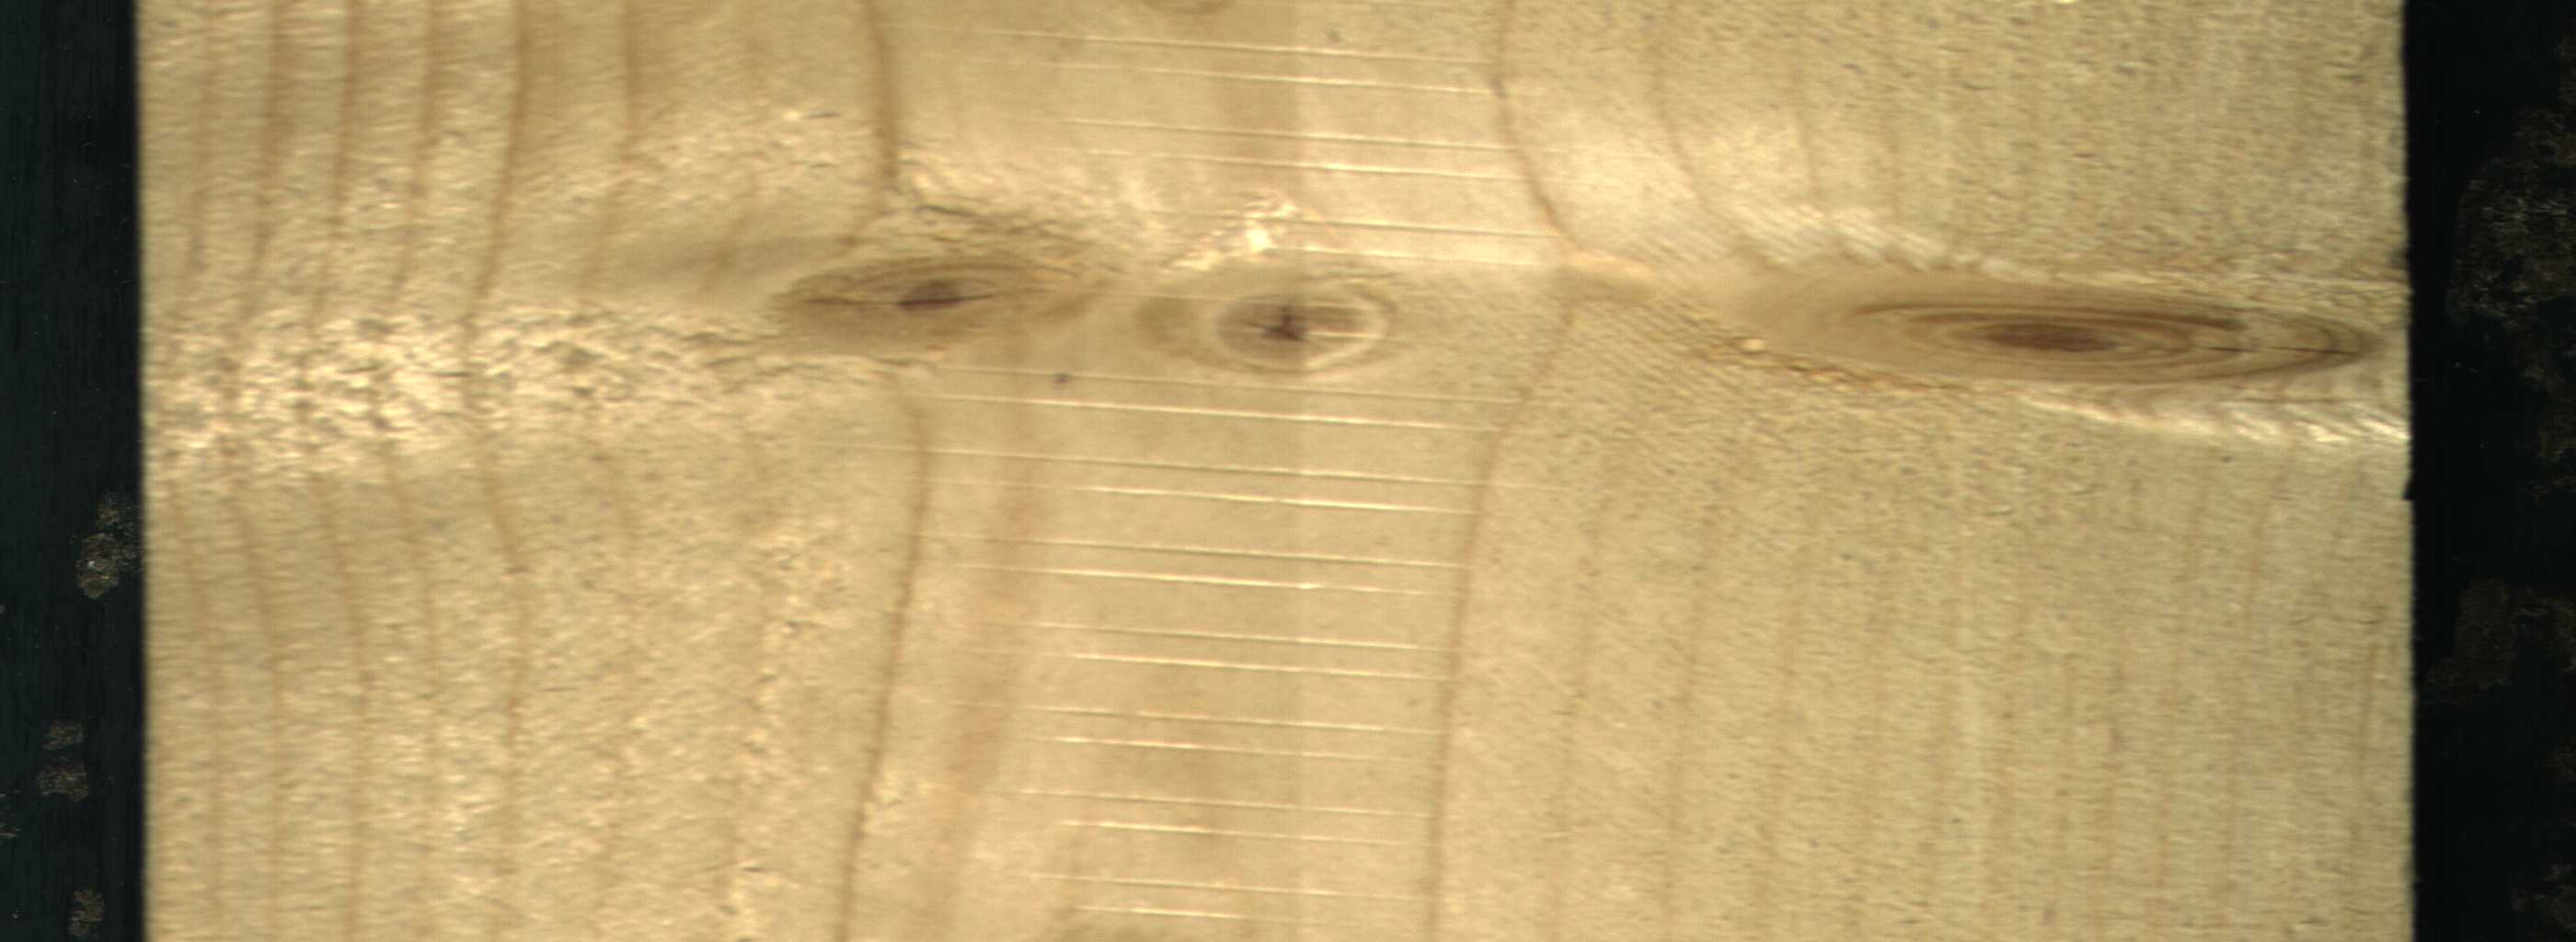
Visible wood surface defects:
Live_Knot
Live_Knot
Live_Knot